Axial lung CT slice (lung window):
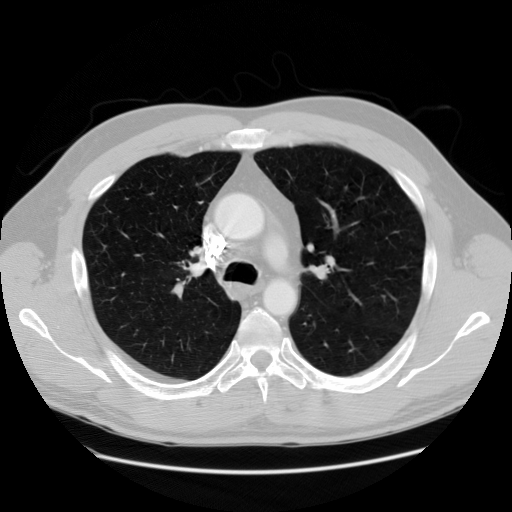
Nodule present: no